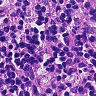
Metastatic tissue present: no